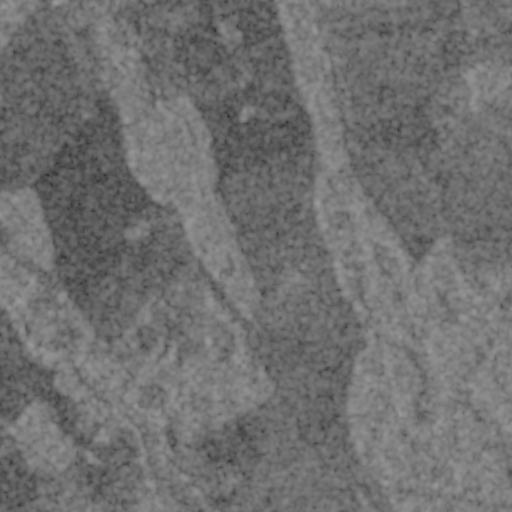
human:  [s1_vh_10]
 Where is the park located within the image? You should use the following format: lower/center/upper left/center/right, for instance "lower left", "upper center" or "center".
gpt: The park is located in the center left of the image.
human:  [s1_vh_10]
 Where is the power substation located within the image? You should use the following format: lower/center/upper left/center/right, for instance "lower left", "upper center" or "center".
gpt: The power substation is located in the lower left of the image.
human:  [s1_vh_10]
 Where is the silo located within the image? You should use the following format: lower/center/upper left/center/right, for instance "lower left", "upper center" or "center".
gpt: The silo is located in the upper left of the image.
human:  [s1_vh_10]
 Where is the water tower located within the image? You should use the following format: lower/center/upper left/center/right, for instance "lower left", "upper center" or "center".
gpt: The water tower is located in the lower left of the image.
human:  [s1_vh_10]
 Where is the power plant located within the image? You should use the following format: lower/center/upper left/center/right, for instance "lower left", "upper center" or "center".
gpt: There is no power plant in the image.

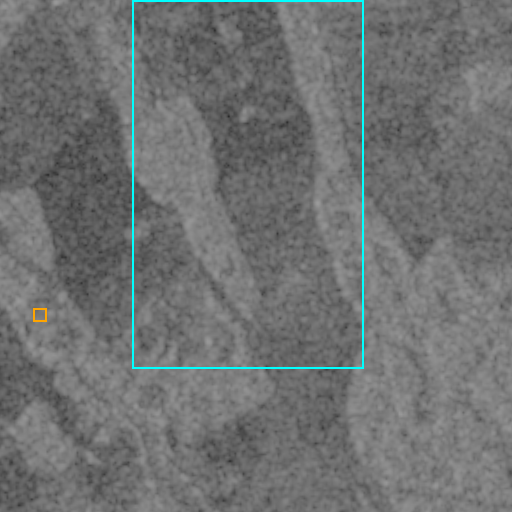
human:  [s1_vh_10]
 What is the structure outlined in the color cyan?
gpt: The structure outlined in cyan is a crop field.
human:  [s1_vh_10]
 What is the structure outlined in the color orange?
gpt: The structure outlined in orange is a park.
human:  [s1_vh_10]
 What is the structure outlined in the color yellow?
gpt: There is no yellow outline.